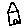
Label: house